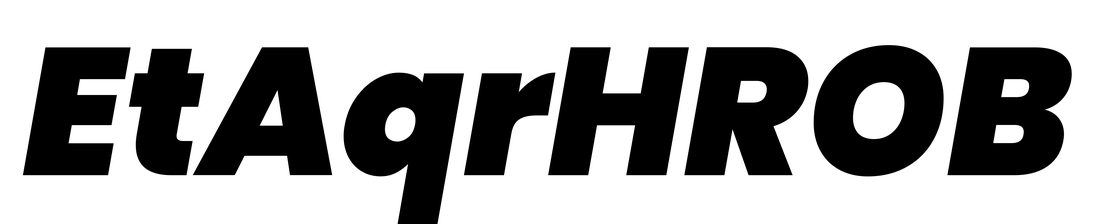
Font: Poppins-BlackItalic